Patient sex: M
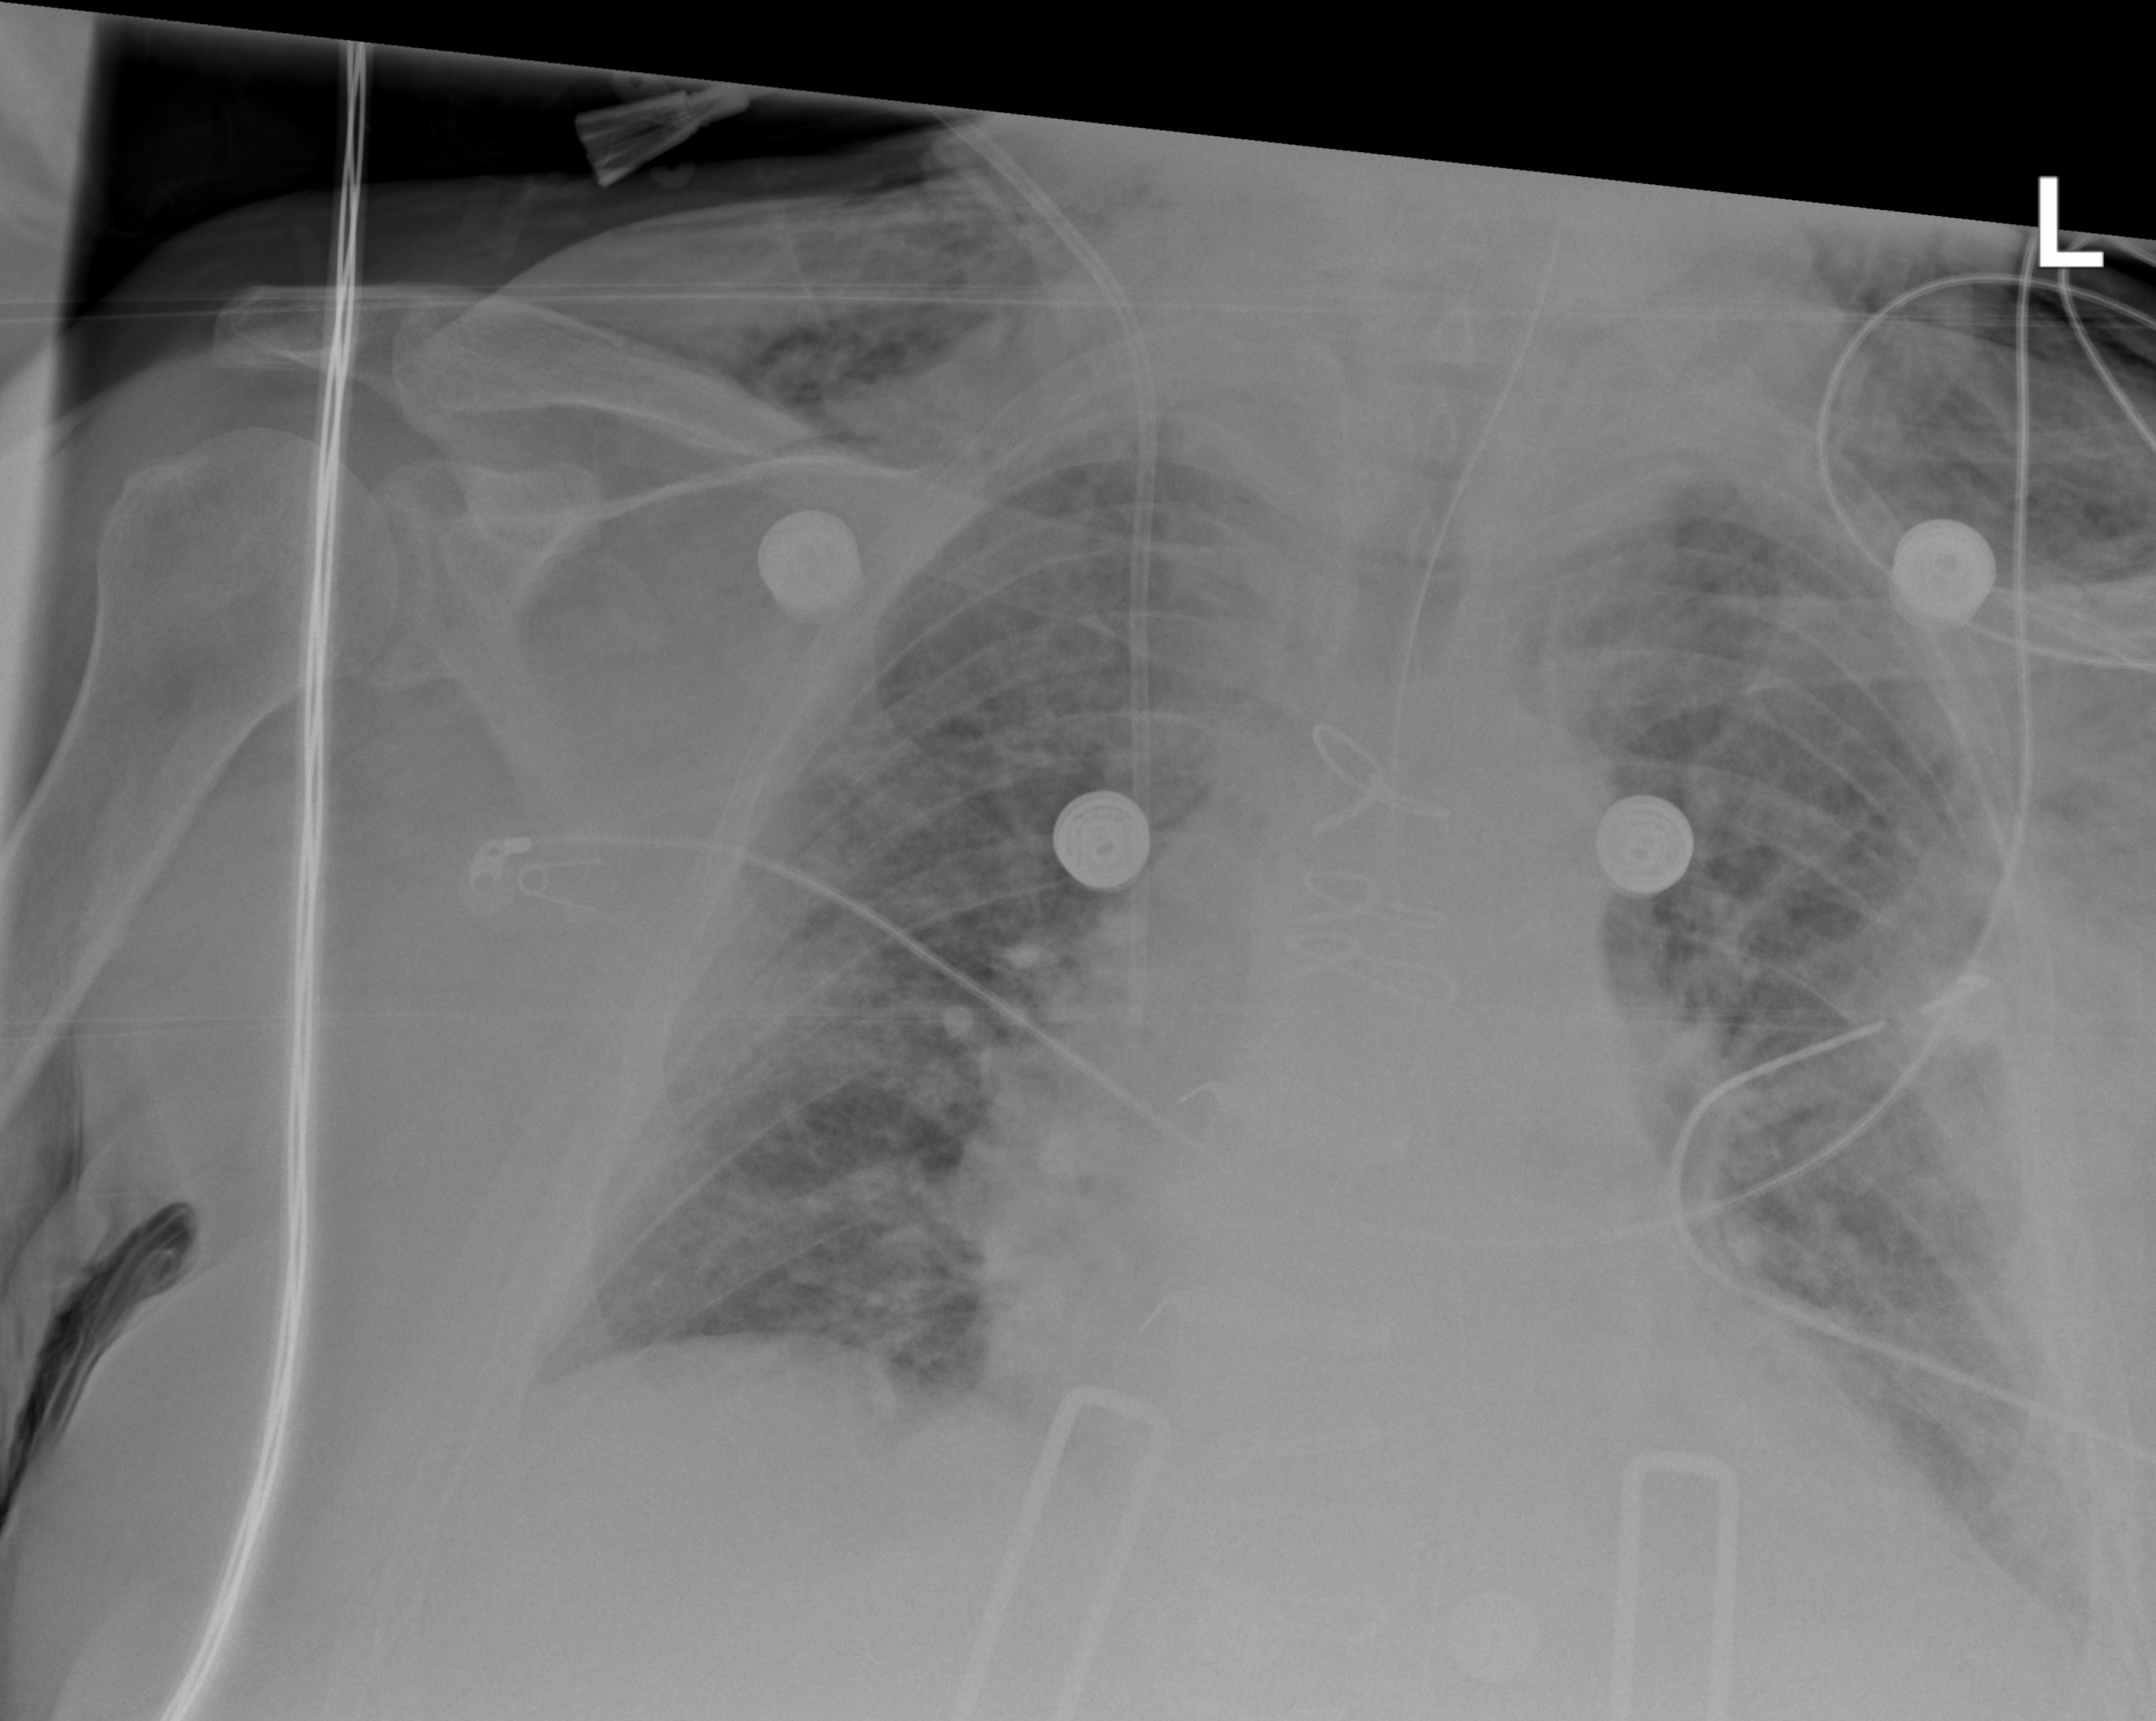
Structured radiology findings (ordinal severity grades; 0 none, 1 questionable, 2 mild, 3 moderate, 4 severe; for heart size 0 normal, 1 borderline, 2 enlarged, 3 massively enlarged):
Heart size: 2
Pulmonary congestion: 3
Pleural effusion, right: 2
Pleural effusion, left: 2
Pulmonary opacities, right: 2
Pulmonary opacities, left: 2
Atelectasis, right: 2
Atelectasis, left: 2